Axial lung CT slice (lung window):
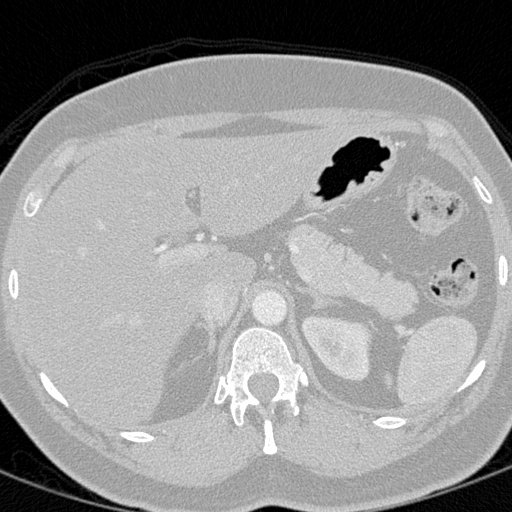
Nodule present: no